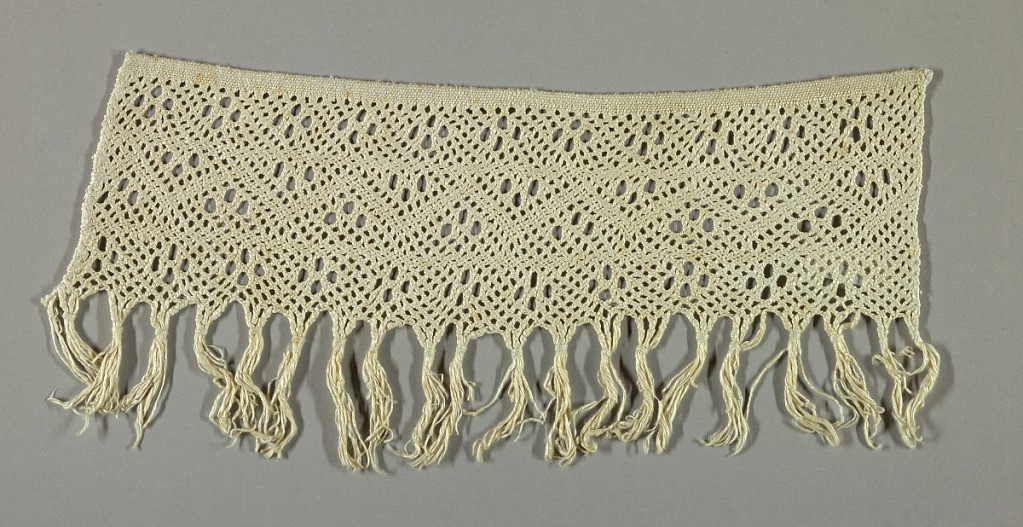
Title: Towel end
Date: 19th century
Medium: Technique: braided
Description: This fringe was probably cut from towels and was originally the ornamentation made by weaving and braiding the warp ends. Design of zigzags and rosettes.